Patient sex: M
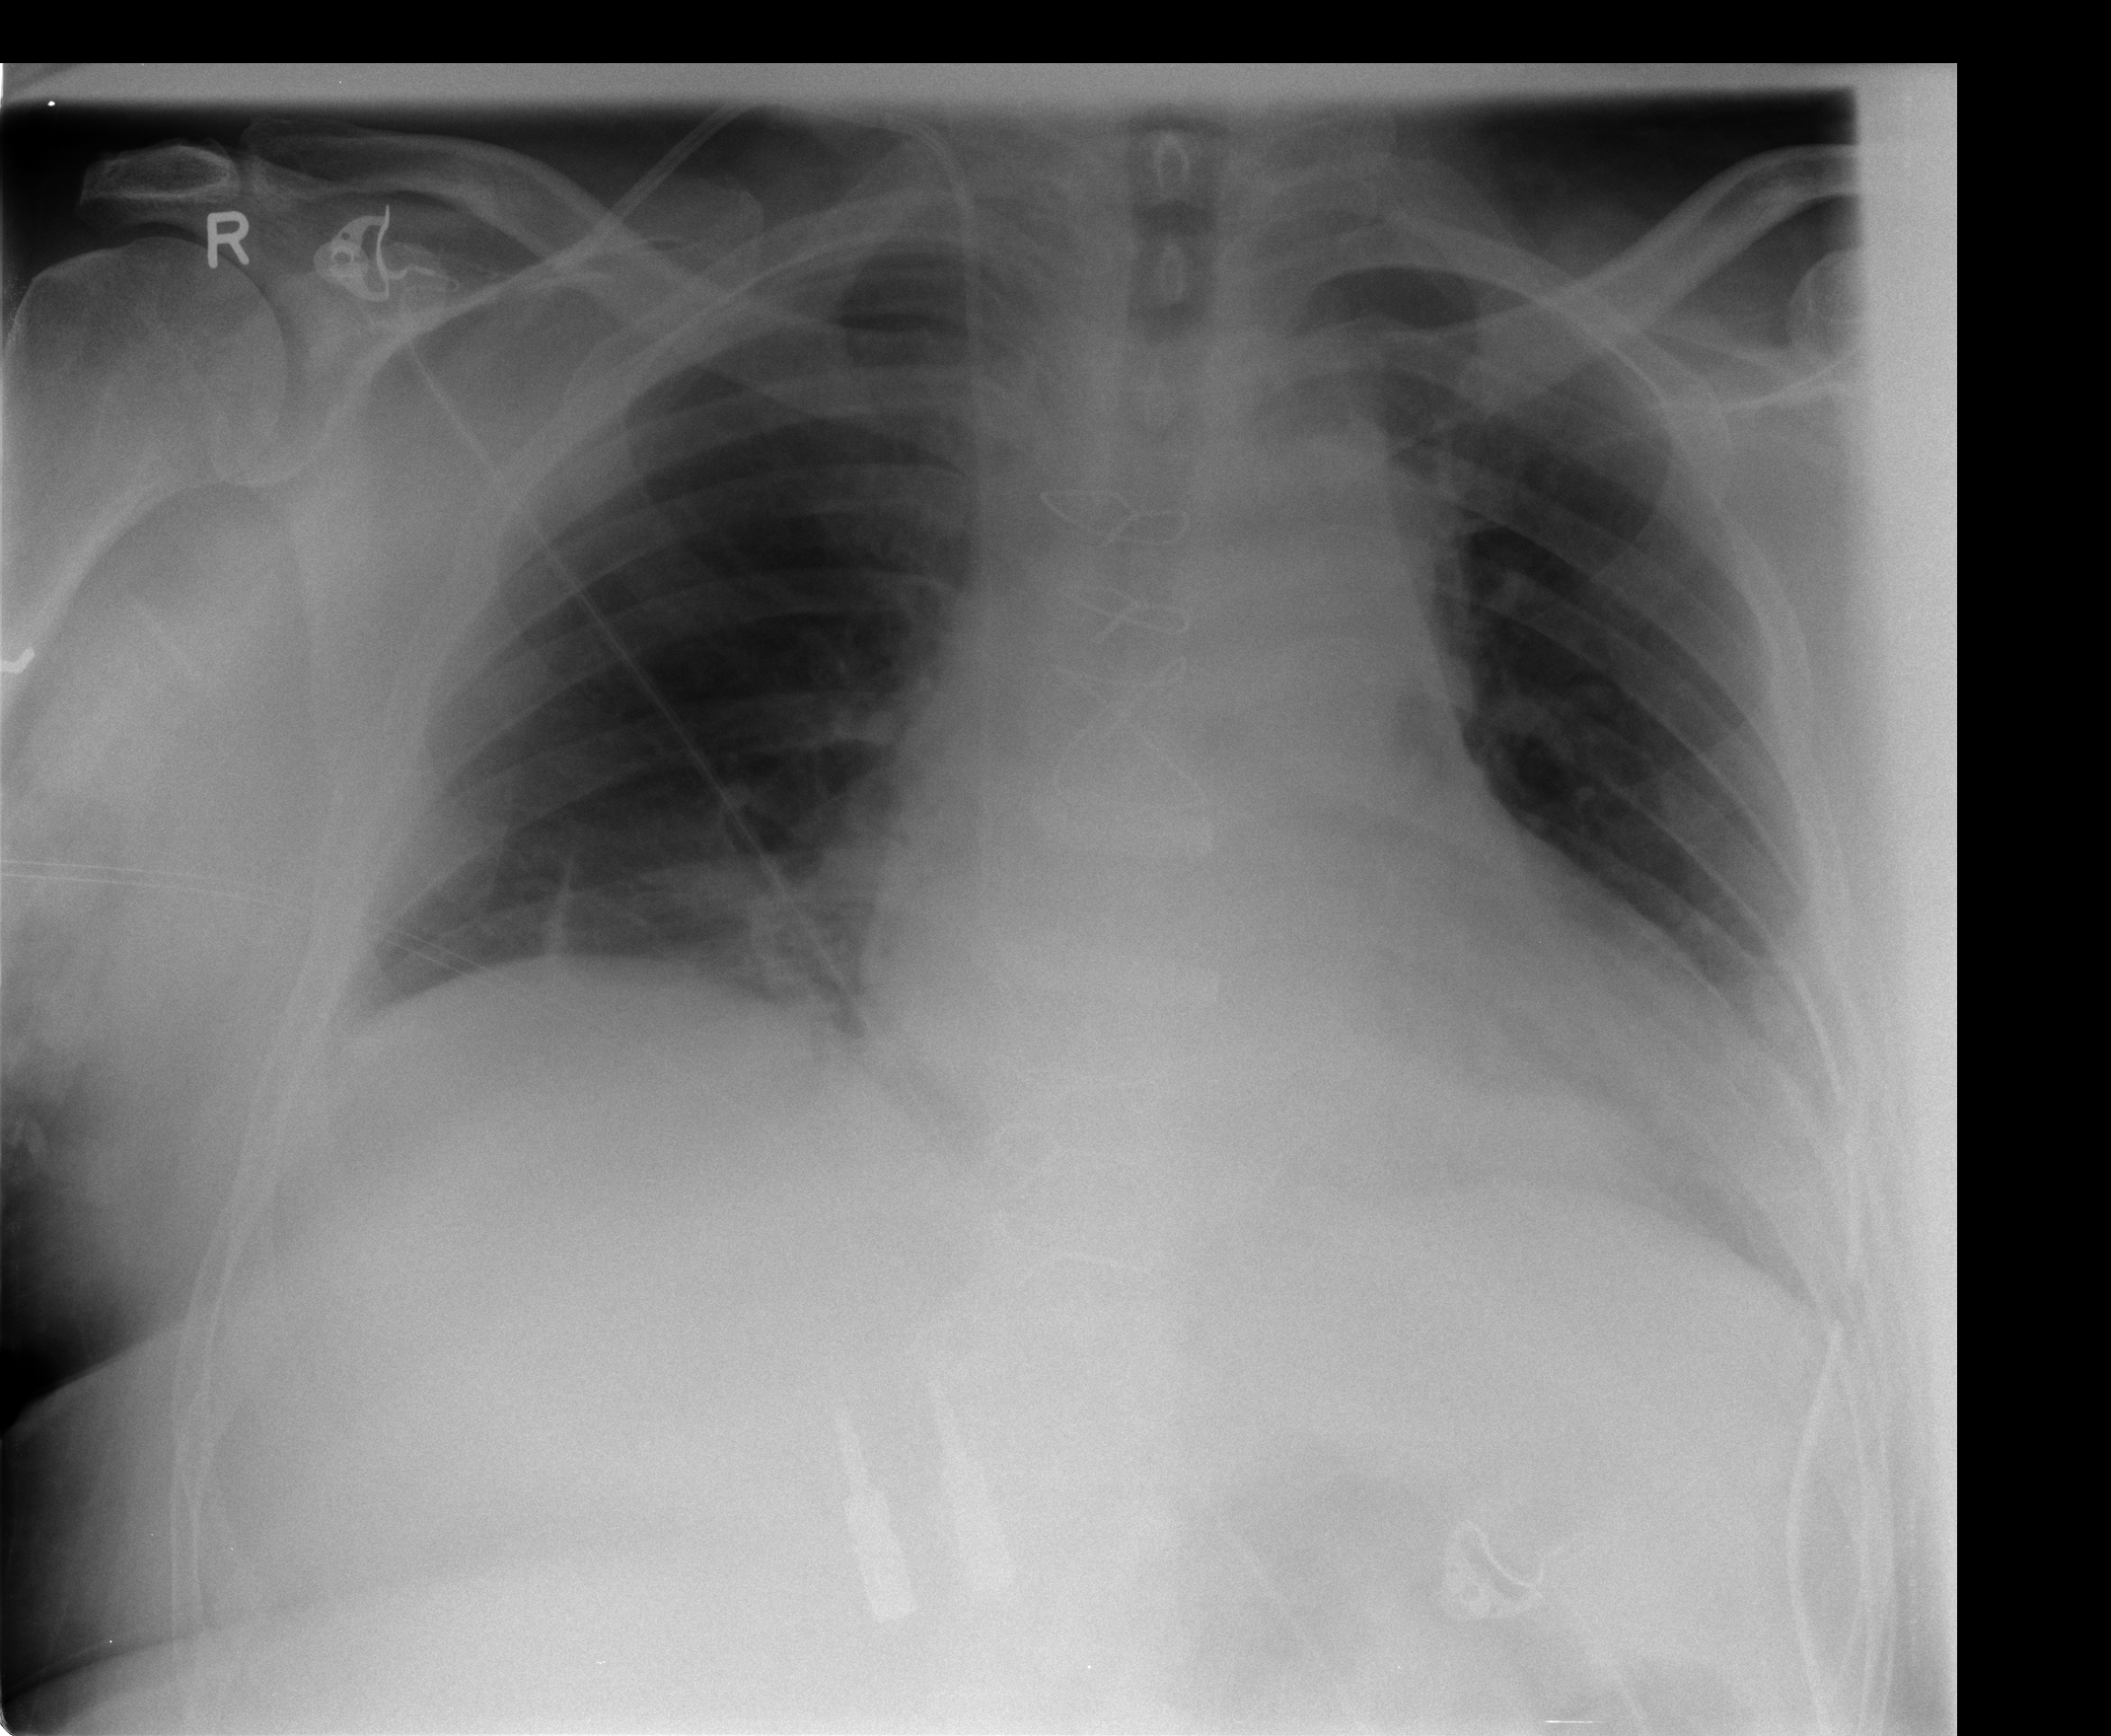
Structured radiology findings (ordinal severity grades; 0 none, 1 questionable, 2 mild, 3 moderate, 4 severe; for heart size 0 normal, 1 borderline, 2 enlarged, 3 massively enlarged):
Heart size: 2
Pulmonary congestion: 1
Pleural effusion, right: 0
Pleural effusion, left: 2
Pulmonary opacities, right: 0
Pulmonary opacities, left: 0
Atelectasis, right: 2
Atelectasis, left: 2